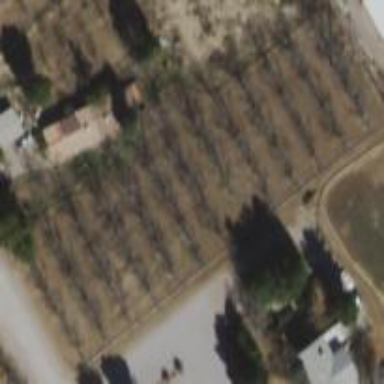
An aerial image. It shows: Orchard.